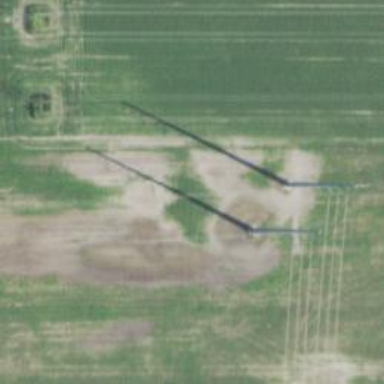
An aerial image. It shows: Power tower.